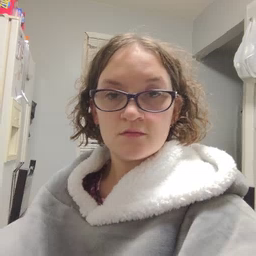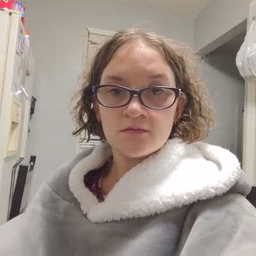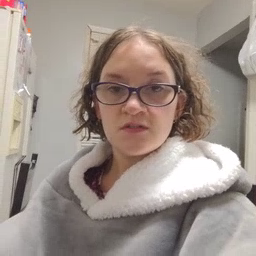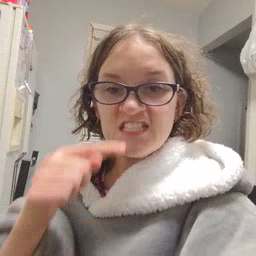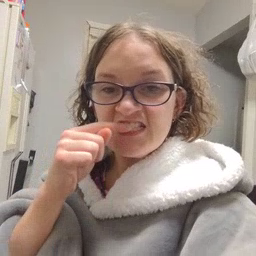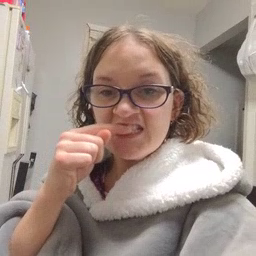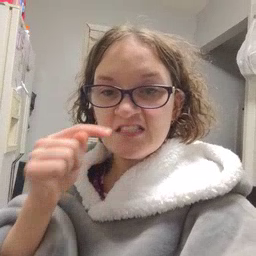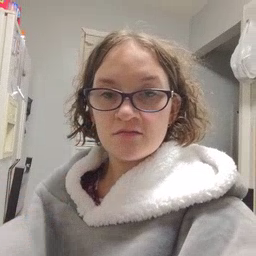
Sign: toothbrush